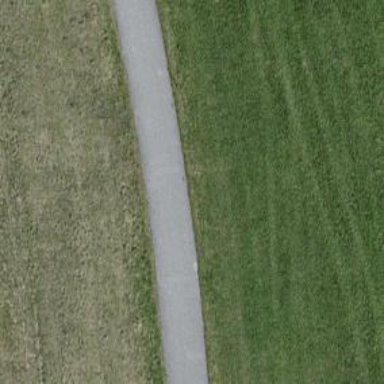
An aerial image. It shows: Asphalt track with grade1 quality.